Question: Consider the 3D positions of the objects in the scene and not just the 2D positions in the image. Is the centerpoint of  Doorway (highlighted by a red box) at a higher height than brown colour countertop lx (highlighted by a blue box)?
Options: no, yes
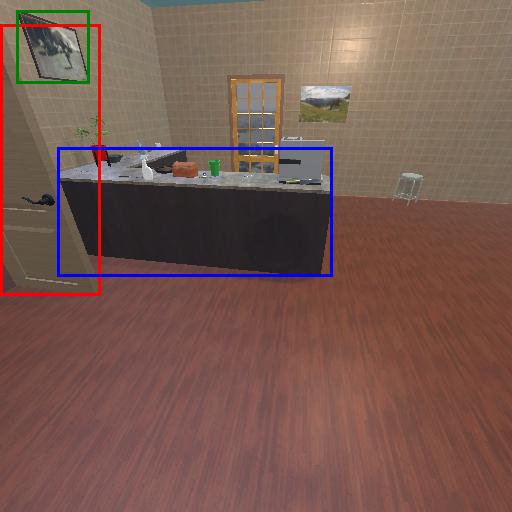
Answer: no